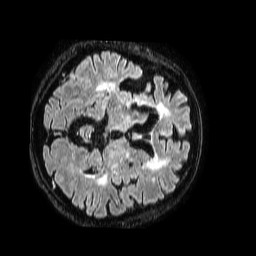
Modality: FLAIR
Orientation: axial
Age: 74
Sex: male
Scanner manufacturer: philips
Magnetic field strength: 1.5 T
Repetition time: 4.8 s
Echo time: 0.3 s